Question: I have tried escaping the query string and the '$variable' containing the apostrophe using the mysqli_real_escape_string the variable value is coming form the database. I am getting the following error.
> You have an error in your SQL syntax; check the manual that corresponds to your MySQL server version for the right syntax to use near ''Shamrock Rovers%' AND away_team like 'St Patrick's Athletic%'' at line 1
The apostrophe is not getting escaped by the quotes around the comparison values is.
Here is the query as it appears in the PHP file:
'''
$homeTeam = filter_input(INPUT_GET, 'homeTeam', FILTER_SANITIZE_STRING);
$homePlayers = "select * from players where team_name like $homeTeam";
$homePlayers = mysqli_real_escape_string($dbc, $homePlayers);
$homePlayersResult = mysqli_query($dbc, $homePlayers);
'''
And 'echo'ed out to the browser:
'''
select * from players where team_name like Shamrock Rovers
'''
I have tried it a number of different ways with no variation in results i feel i am overlooking something simple.
Thanks in advance.
'''
$homeTeam = filter_input(INPUT_GET, 'homeTeam', FILTER_SANITIZE_STRING);
$homeTeam = mysqli_real_escape_string($dbc, $homeTeam);
echo "<br>".$homeTeam."<br>";
$homePlayers = "select * from players where team_name like '$homeTeam%'";
$homePlayersResult = mysqli_query($dbc, $homePlayers);
'''
This Script recieves 3 parameters from a processing script
'''
header("location: ../scorer.php?gameWeek=$gameWeek&homeTeam=$homeTeam&awayTeam=$awayTeam");
'''
outputs
select * from players where team_name like 'St Patrick's Athletic%'
after entering the query in to mysql command window nothing happens when i submit the query once but when i enter it again i get the following err.

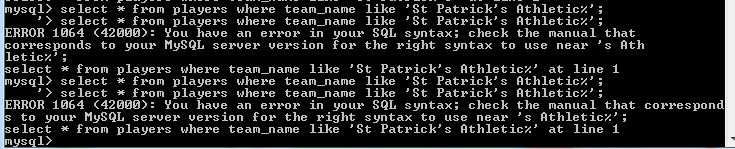
Answer: '''
like $homeTeam";
'''
you need to quote that variable.
'''
like '$homeTeam'";
'''
or
'''
like '$homeTeam%'";
'''
since this is a string, as per your 'like Shamrock Rovers'
However I don't know why you're using
'''
$homePlayers = mysqli_real_escape_string($dbc, $homePlayers);
^^^^^^^^^^^^
'''
while escaping your query: (?)
'''
$homePlayers = "select * from players where team_name like $homeTeam";
^^^^^^^^^^^^
'''
You probably meant to use:
'''
$homePlayers = mysqli_real_escape_string($dbc, $homeTeam);
'''
---
- <URL>
---
(test)
This is what I used to successfully query a test table of mine, being "users".
'''
<?php
$DB_HOST = 'xxx';
$DB_USER = 'xxx';
$DB_PASS = 'xxx';
$DB_NAME = 'xxx';
$Link = new mysqli($DB_HOST, $DB_USER, $DB_PASS, $DB_NAME);
if($Link->connect_errno > 0) {
die('Connection failed [' . $Link->connect_error . ']');
}
$_GET['homeTeam'] = "St Patrick's Athletic";
$username = $_GET['homeTeam'];
$homeTeam = filter_input(INPUT_GET, 'homeTeam', FILTER_SANITIZE_STRING);
$homePlayers = mysqli_real_escape_string($Link, $homeTeam);
$homePlayers = "select * from users where username like '$homeTeam%'";
$homePlayersResult = mysqli_query($Link, $homePlayers);
echo "Names found like: " . $username;
echo "<br>";
while($row = mysqli_fetch_array($homePlayersResult)){
echo $row['username'];
echo "<br>";
echo "<a href="{$row['my_row']}">".$row['my_row']."</a>";
echo "<br>";
}
'''
-
You don't need this which will break your query:
'''
$homeTeam = filter_input(INPUT_GET, 'homeTeam', FILTER_SANITIZE_STRING);
'''
since you're already using 'mysqli_real_escape_string()' to sanitize your input.
Something that we've discussed during our chat which was resolved, yet I did already mention the above before chatting which was the solution after all.